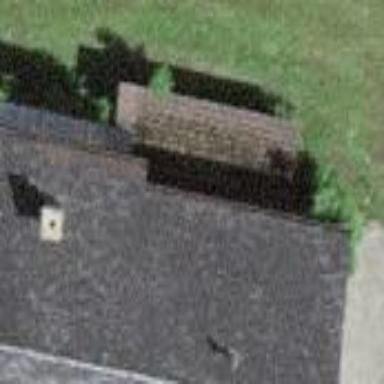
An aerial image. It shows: Detached building.